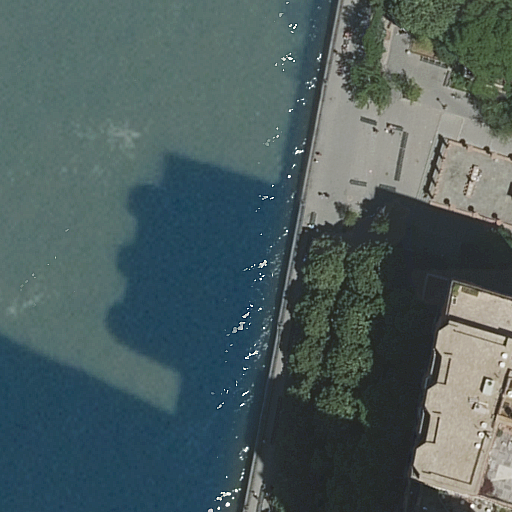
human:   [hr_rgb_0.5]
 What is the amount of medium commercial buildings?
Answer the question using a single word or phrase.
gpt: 0

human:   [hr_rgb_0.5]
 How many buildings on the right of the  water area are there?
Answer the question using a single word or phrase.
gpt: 2

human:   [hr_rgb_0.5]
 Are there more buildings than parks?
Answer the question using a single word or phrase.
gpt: yes

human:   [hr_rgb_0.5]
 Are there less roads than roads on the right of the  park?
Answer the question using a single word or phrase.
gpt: no

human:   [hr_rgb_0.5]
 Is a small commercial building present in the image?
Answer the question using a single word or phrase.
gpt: no

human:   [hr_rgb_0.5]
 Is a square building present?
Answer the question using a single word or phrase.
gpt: no

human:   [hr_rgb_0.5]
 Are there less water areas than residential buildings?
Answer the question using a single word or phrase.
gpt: yes

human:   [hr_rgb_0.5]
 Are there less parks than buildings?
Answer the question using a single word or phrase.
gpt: yes

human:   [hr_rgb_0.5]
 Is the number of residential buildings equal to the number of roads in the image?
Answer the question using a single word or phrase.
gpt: no

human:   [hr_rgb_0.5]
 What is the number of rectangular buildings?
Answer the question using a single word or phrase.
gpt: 1

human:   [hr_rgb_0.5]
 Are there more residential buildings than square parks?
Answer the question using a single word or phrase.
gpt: yes

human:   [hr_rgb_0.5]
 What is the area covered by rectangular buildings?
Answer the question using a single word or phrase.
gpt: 91m2

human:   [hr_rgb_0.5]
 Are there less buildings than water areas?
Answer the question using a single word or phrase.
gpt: no

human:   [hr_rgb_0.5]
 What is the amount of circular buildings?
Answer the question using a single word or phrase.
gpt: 0

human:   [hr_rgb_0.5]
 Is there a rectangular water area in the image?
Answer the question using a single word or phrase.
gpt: yes

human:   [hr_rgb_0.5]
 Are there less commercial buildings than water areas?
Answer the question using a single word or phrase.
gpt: yes

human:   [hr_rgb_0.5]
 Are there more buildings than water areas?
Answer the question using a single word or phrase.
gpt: yes

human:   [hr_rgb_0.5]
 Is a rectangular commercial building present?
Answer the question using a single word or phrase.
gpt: no

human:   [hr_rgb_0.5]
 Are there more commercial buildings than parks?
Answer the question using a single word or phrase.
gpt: no

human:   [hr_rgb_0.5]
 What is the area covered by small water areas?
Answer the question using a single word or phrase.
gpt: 0m2

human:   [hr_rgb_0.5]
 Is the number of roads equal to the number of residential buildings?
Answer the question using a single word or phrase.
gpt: no

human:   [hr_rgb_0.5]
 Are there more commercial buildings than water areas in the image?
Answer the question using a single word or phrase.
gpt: no

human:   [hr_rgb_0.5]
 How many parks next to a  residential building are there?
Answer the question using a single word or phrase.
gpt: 1

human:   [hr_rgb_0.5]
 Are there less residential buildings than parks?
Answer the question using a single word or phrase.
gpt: no

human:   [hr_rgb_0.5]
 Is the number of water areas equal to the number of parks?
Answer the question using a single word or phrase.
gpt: yes

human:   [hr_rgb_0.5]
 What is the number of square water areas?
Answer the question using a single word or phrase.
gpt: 0

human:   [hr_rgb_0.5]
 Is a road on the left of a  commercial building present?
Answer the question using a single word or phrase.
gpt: no

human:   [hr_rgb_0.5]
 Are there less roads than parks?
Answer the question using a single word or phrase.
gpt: no

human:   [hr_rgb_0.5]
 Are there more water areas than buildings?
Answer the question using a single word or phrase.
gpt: no

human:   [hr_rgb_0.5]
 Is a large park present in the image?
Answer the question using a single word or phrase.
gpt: yes

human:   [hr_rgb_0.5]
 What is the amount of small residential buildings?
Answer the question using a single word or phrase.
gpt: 1

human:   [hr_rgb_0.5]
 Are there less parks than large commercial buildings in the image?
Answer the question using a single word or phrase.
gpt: no

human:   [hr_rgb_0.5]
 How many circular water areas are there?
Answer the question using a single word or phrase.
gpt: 0

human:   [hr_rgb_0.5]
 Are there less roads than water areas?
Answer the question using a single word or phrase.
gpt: no

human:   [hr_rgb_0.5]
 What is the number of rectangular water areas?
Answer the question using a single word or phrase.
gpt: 1

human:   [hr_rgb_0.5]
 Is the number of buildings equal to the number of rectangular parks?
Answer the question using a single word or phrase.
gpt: no